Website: walmart
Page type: store-pickup
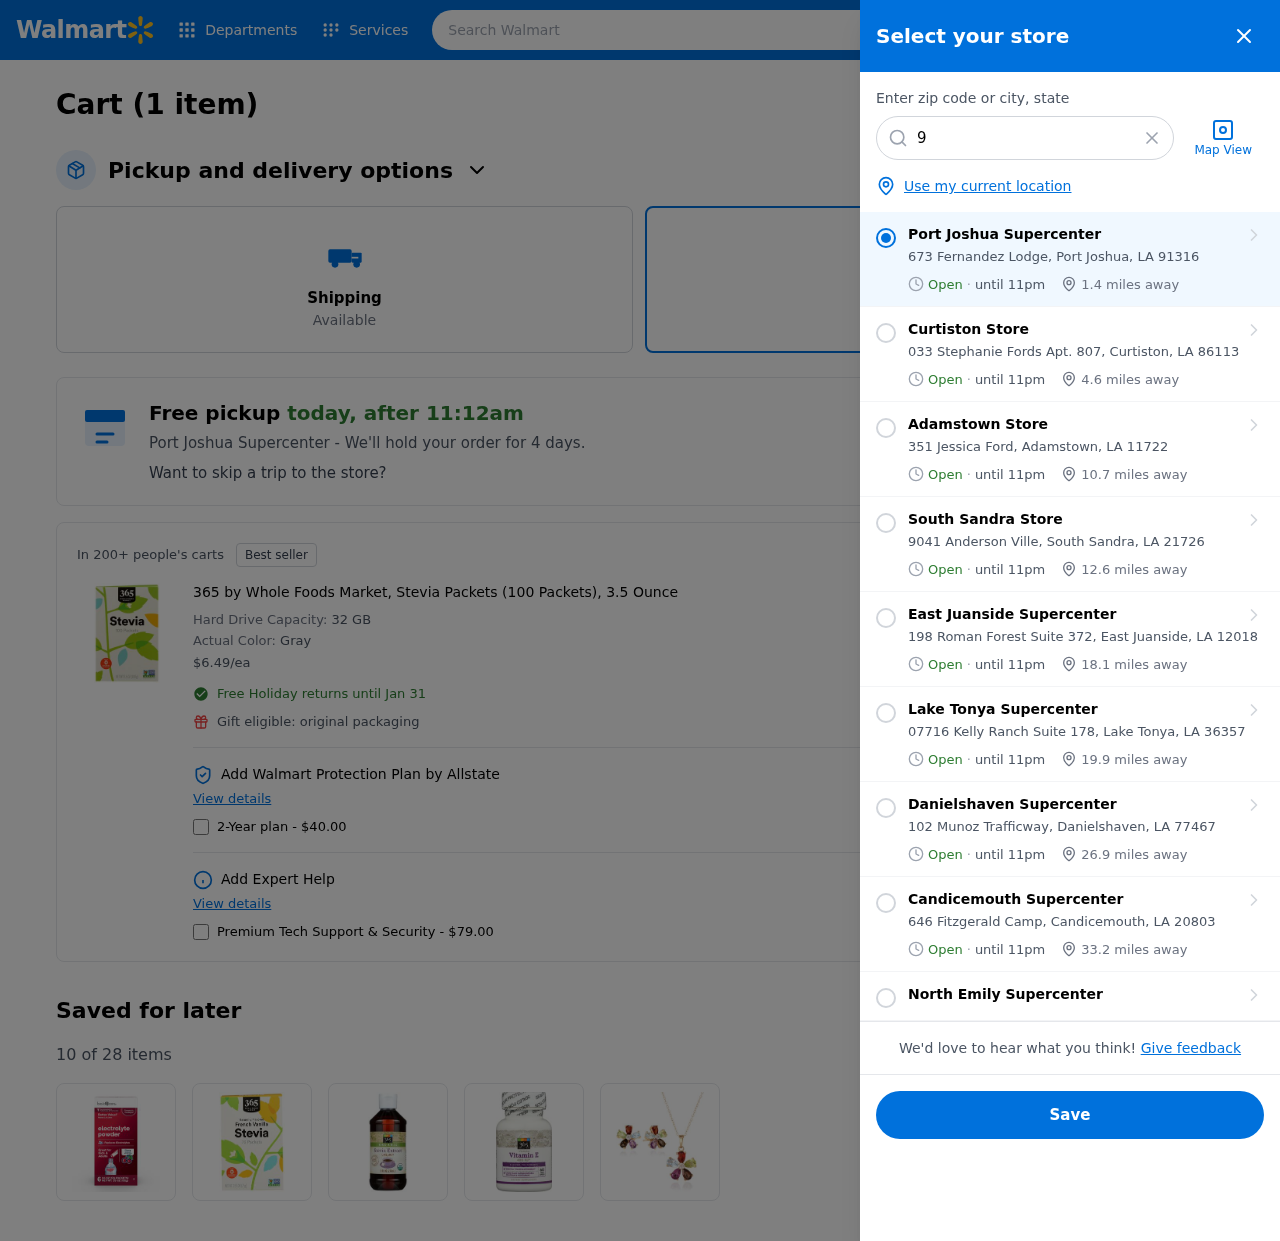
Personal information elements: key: PII_CITY
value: Port Joshua
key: PII_CITY
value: Port Joshua Supercenter
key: PII_CITY_STATE_ZIP
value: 673 Fernandez Lodge, Port Joshua, LA 91316
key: PII_LOCATION1_CITY
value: Curtiston Store
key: PII_LOCATION1_CITY_STATE_ZIP
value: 033 Stephanie Fords Apt. 807, Curtiston, LA 86113
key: PII_LOCATION2_CITY
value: Adamstown Store
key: PII_LOCATION2_CITY_STATE_ZIP
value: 351 Jessica Ford, Adamstown, LA 11722
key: PII_LOCATION3_CITY
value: South Sandra Store
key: PII_LOCATION3_CITY_STATE_ZIP
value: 9041 Anderson Ville, South Sandra, LA 21726
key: PII_LOCATION4_CITY
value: East Juanside Supercenter
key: PII_LOCATION4_CITY_STATE_ZIP
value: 198 Roman Forest Suite 372, East Juanside, LA 12018
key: PII_LOCATION5_CITY
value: Lake Tonya Supercenter
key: PII_LOCATION5_CITY_STATE_ZIP
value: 07716 Kelly Ranch Suite 178, Lake Tonya, LA 36357
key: PII_LOCATION6_CITY
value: Danielshaven Supercenter
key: PII_LOCATION6_CITY_STATE_ZIP
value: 102 Munoz Trafficway, Danielshaven, LA 77467
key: PII_LOCATION7_CITY
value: Candicemouth Supercenter
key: PII_LOCATION7_CITY_STATE_ZIP
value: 646 Fitzgerald Camp, Candicemouth, LA 20803
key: PII_LOCATION8_CITY
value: North Emily Supercenter
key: PII_POSTCODE
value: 91316
Product elements: key: PRODUCT1_NAME
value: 365 by Whole Foods Market, Stevia Packets (100 Packets), 3.5 Ounce
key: PRODUCT1_PRICE
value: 6.49
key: PRODUCT1_DESC
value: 32 GB
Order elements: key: ORDER_NUM_ITEMS
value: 1
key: ORDER_NUM_ITEMS
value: Cart (1 item)
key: ORDER_DELIVERY_DATE
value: today, after 11:12am
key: ORDER_ITEM1_QUANTITY
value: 1
Search elements: key: HEADER_SEARCH
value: Search Walmart
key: SEARCH_LOCATION
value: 91316